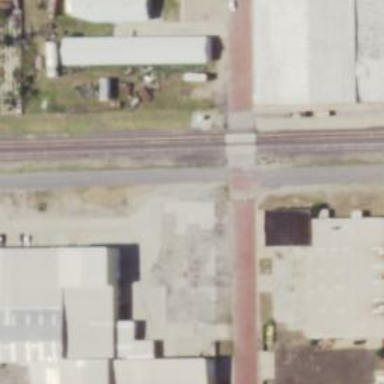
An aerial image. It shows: Level crossing along the railway.